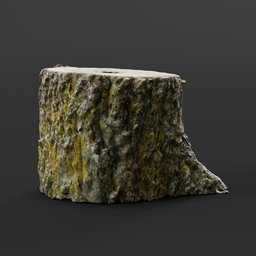
Label: nature